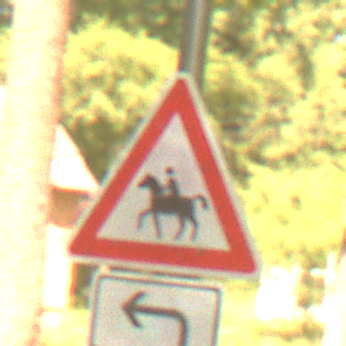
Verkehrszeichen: ReiterRechts
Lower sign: RichtungsangabeDurchPfeile2
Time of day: Midday
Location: Outdoor (Nature)
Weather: PartlyCloudy
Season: NotSpecified
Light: Natural